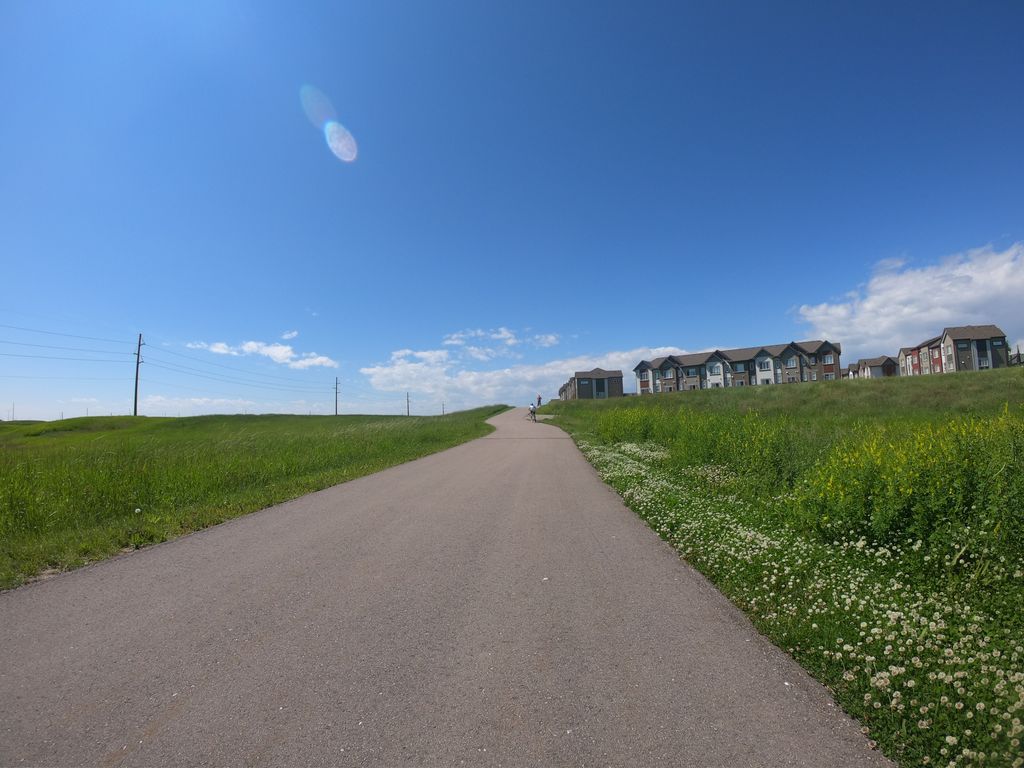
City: calgary